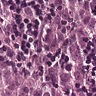
Metastatic tissue present: yes